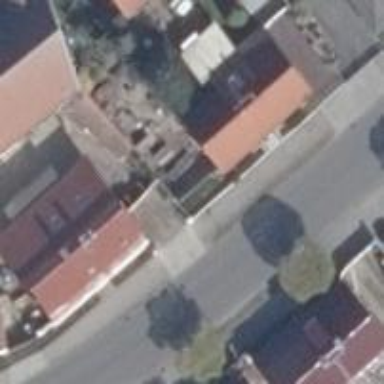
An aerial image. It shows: Gabled roof house.